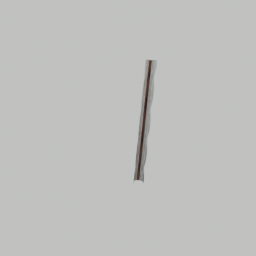
Label: architecture